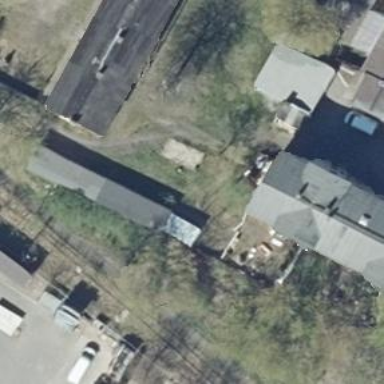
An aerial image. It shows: Shed.